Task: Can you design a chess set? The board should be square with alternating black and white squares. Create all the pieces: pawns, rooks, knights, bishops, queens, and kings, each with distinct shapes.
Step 5349:
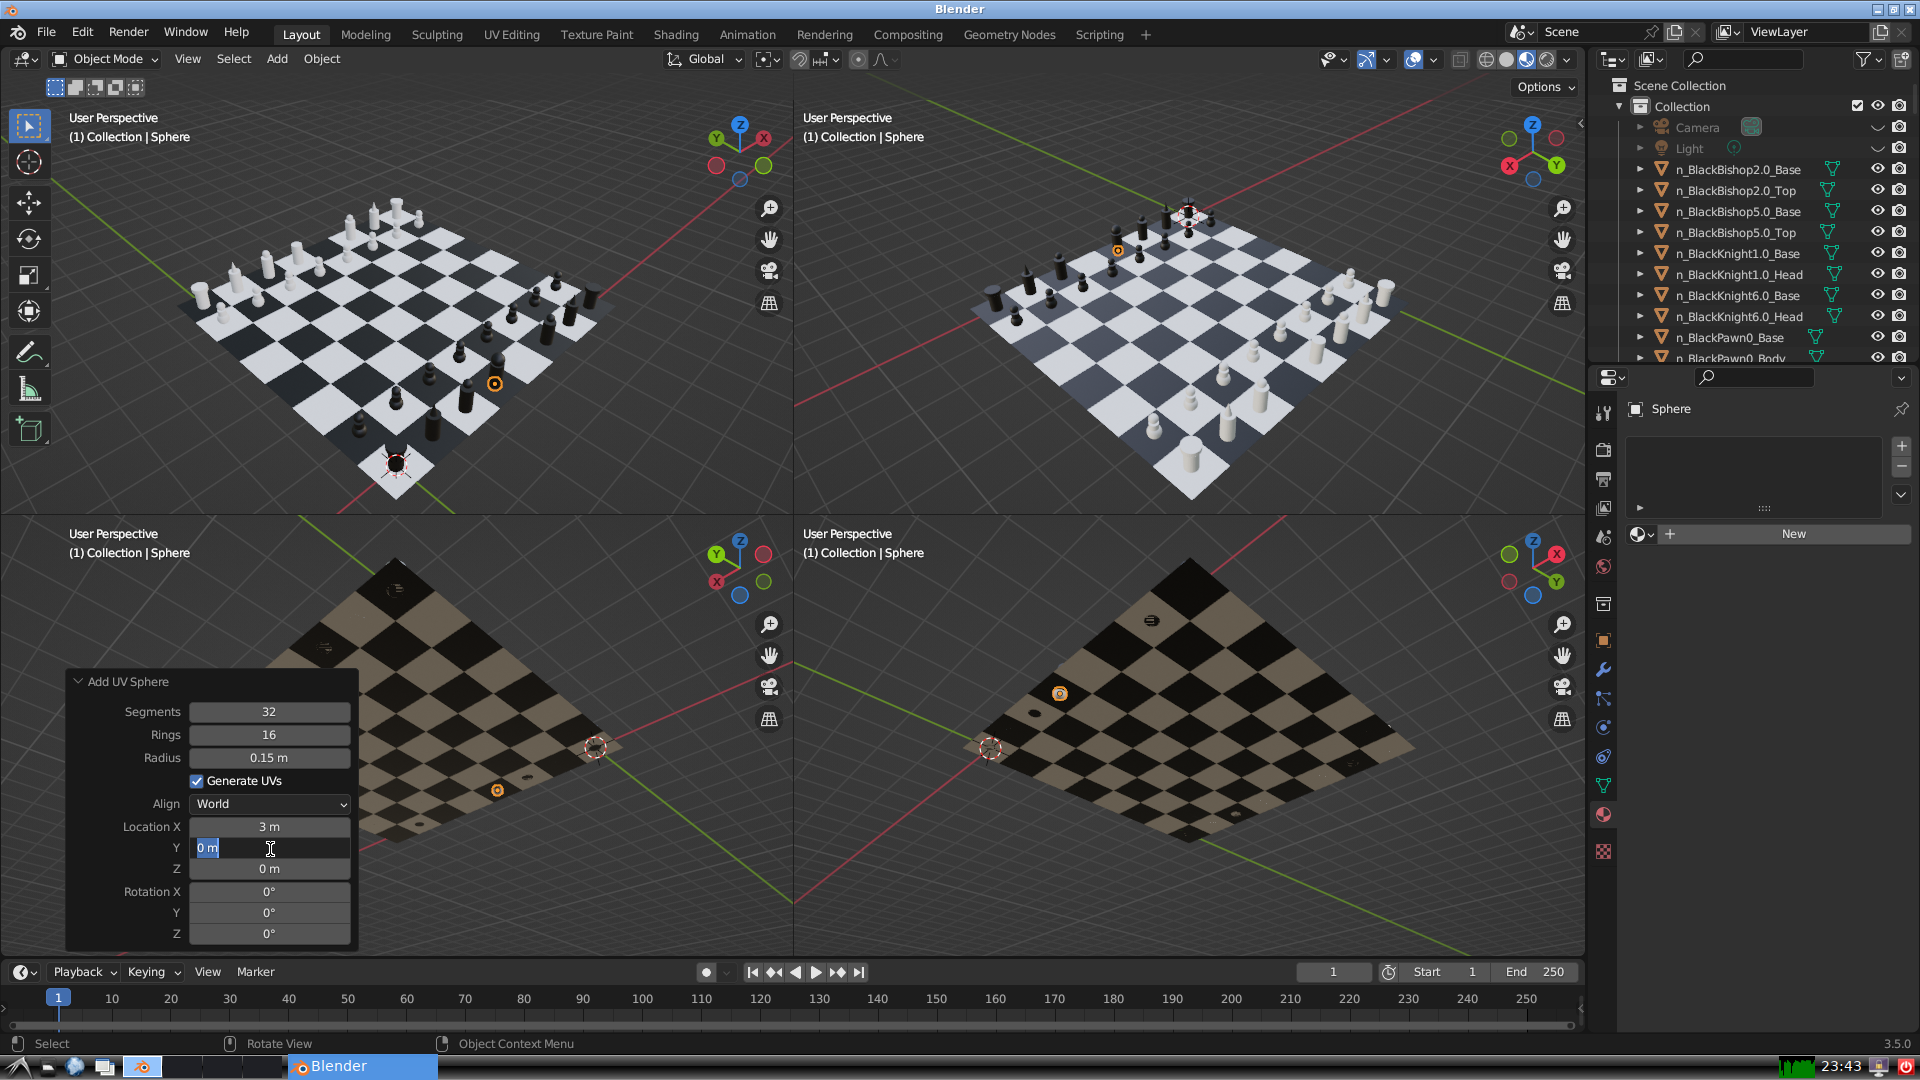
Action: input_text: 7.0